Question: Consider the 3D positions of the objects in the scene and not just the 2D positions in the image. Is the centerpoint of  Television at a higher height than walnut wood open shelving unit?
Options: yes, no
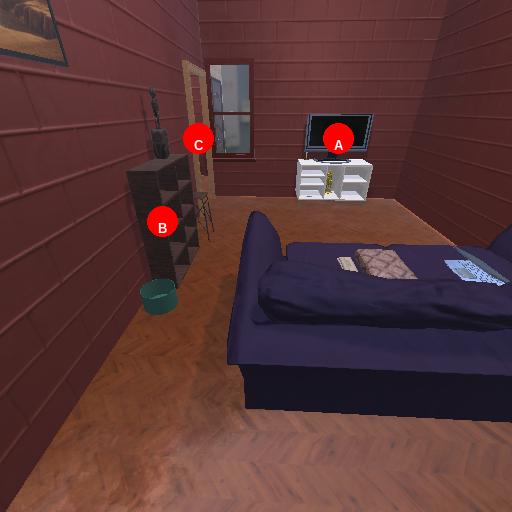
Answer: yes